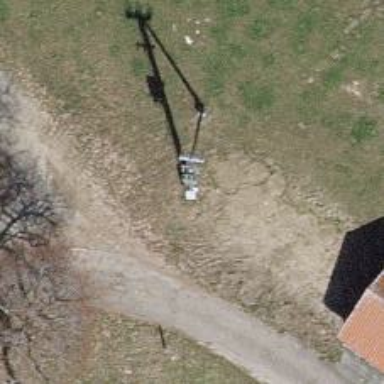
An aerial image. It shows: Outdoor power pole with distribution transformer.